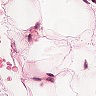
Metastatic tissue present: no